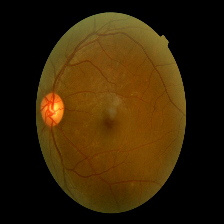
Diabetic retinopathy grade: Mild